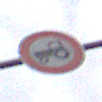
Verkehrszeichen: VerbotKraftfahrzeugeZuegeNichtSchneller25
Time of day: Midday
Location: Outdoor (Suburban)
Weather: Overcast
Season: NotSpecified
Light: Natural